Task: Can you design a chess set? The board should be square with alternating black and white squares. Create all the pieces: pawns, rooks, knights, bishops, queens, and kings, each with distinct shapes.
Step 3633:
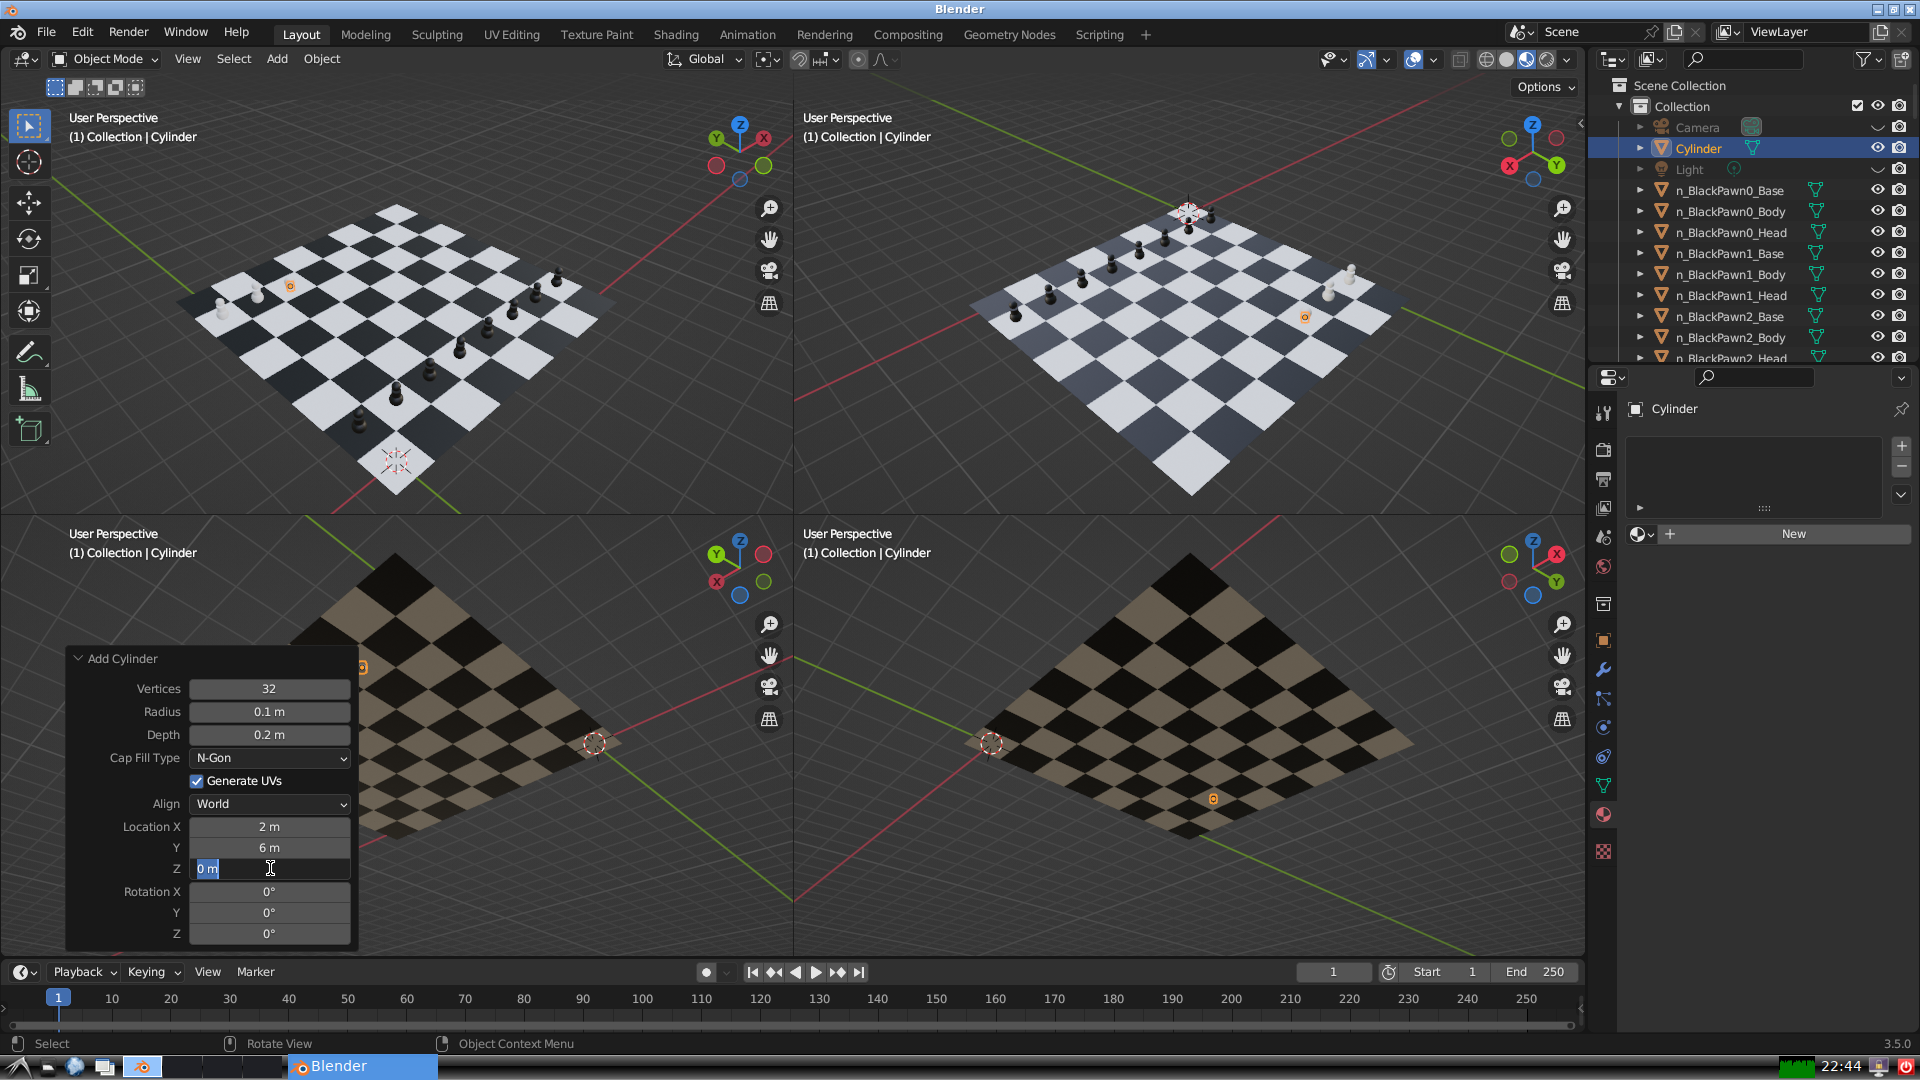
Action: input_text: 0.3